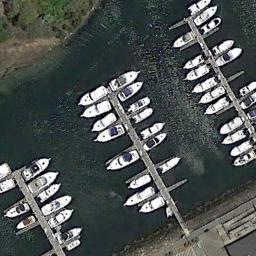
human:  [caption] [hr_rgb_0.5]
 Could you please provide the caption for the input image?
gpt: Many ships are in the harbor .

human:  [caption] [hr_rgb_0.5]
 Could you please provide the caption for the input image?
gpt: There were many ships in the harbor .

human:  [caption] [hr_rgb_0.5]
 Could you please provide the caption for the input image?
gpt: The harbor has lots of neatly docked boats and the color of the waters is green .

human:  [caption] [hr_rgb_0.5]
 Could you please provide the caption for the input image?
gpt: Many yachts are neatly arranged on the sea side of the harbor .

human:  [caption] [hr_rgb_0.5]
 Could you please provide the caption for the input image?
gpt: There are some ships docked neatly at the harbor .